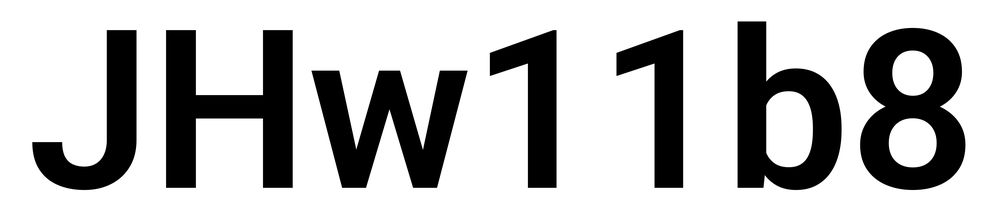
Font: Roboto_SemiBold